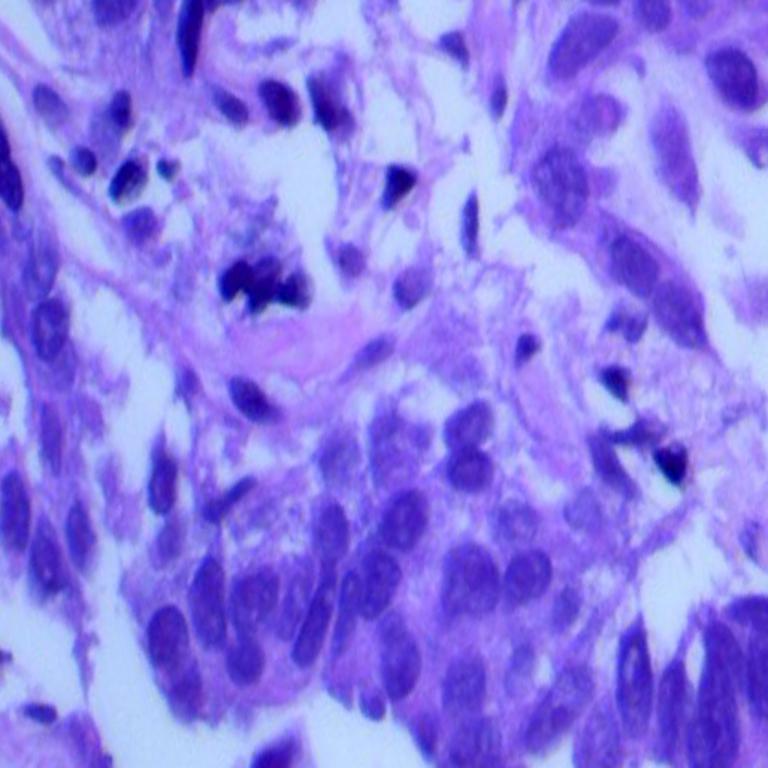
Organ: lung
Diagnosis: adenocarcinomas